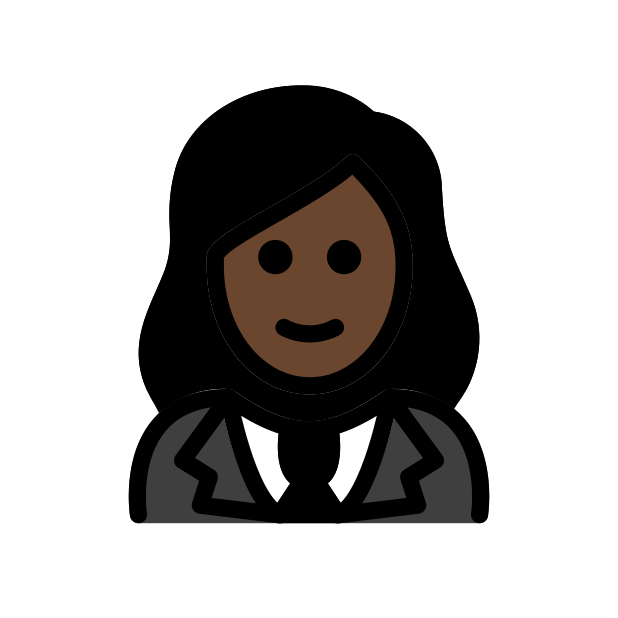
woman in tuxedo: dark skin tone